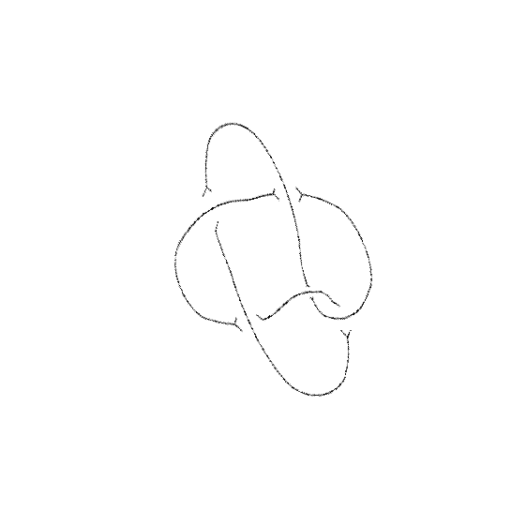
Crossing number: 5